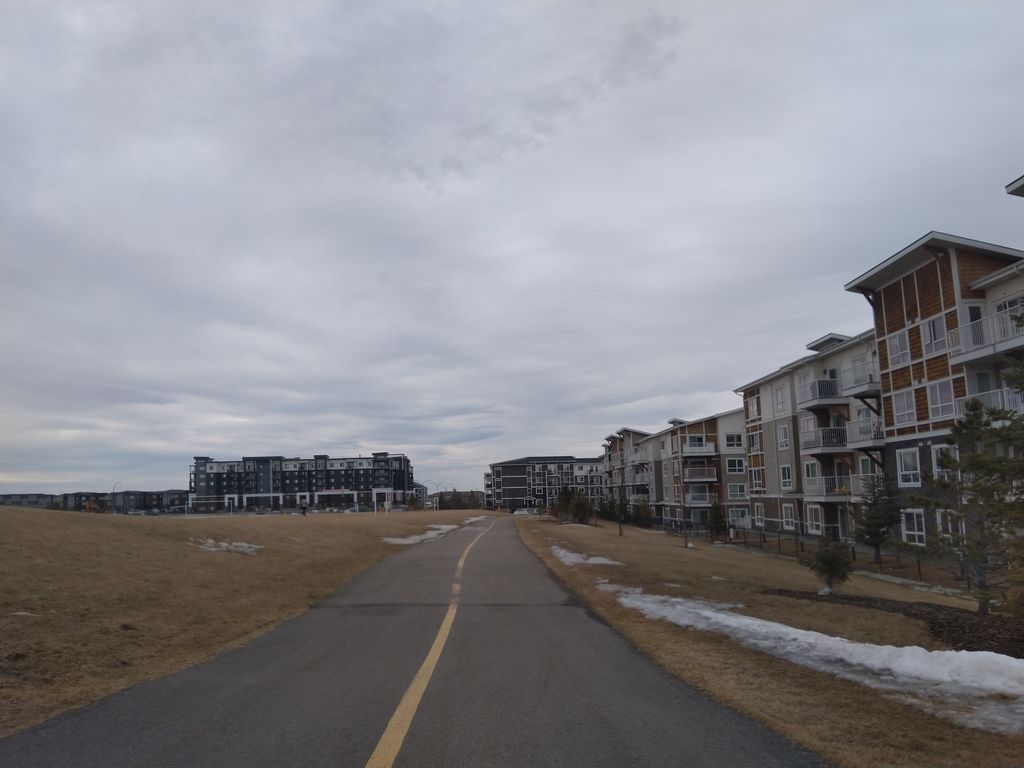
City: calgary